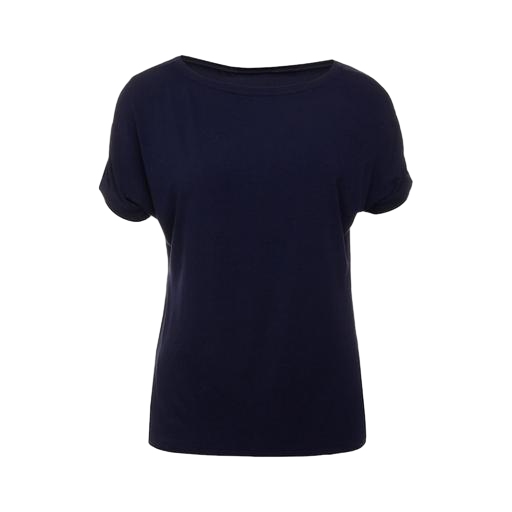
blue open-back jersey t-shirt, cap-sleeved tee, blue women's cocoon t-shirt, white background